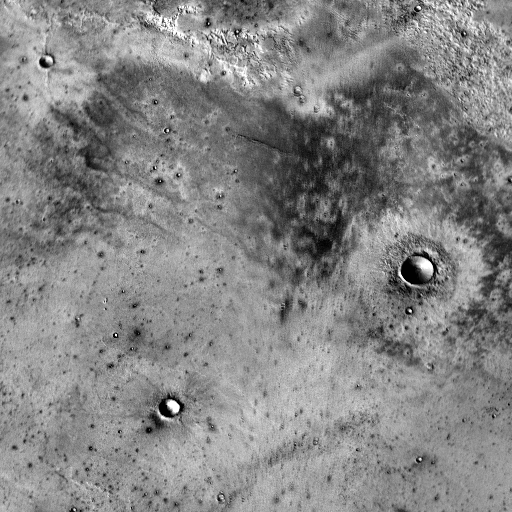
Crater classes present: Background, Other, Layered